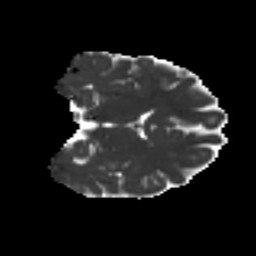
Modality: MD
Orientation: coronal
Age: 49
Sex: male
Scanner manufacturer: ge
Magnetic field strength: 3 T
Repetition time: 7.8 s
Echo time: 0.0611 s